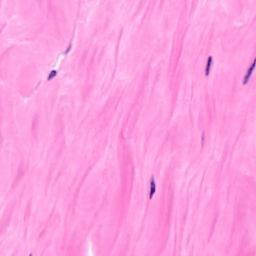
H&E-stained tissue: Breast